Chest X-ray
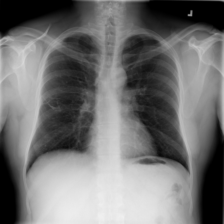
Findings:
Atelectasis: negative
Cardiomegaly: negative
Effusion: negative
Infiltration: negative
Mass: negative
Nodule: negative
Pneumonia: negative
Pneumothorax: negative
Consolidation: negative
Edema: negative
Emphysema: negative
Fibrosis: negative
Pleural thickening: negative
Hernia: negative